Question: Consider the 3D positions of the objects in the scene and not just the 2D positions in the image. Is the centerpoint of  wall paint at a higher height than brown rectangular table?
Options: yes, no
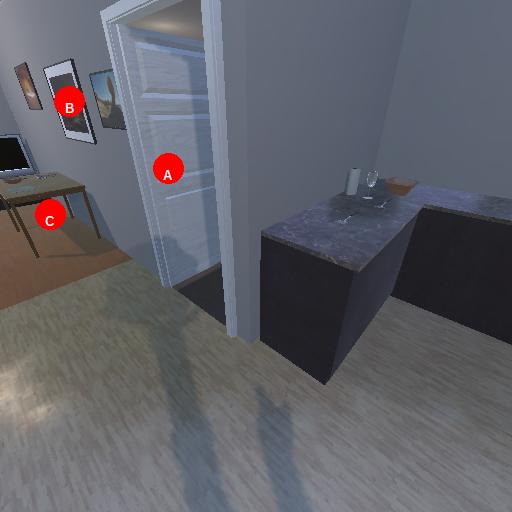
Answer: yes